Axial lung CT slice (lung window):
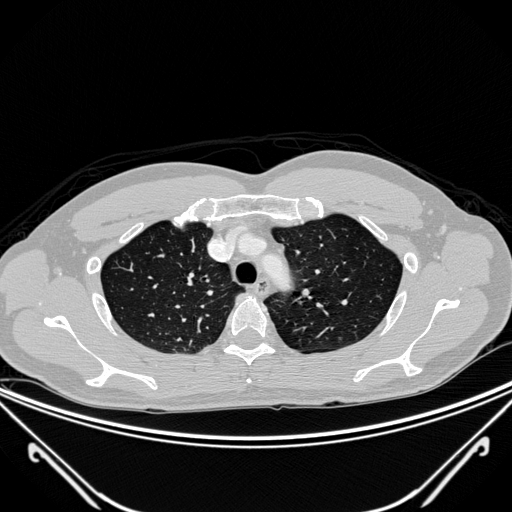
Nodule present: no